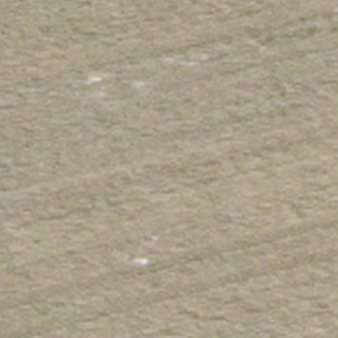
Label: other